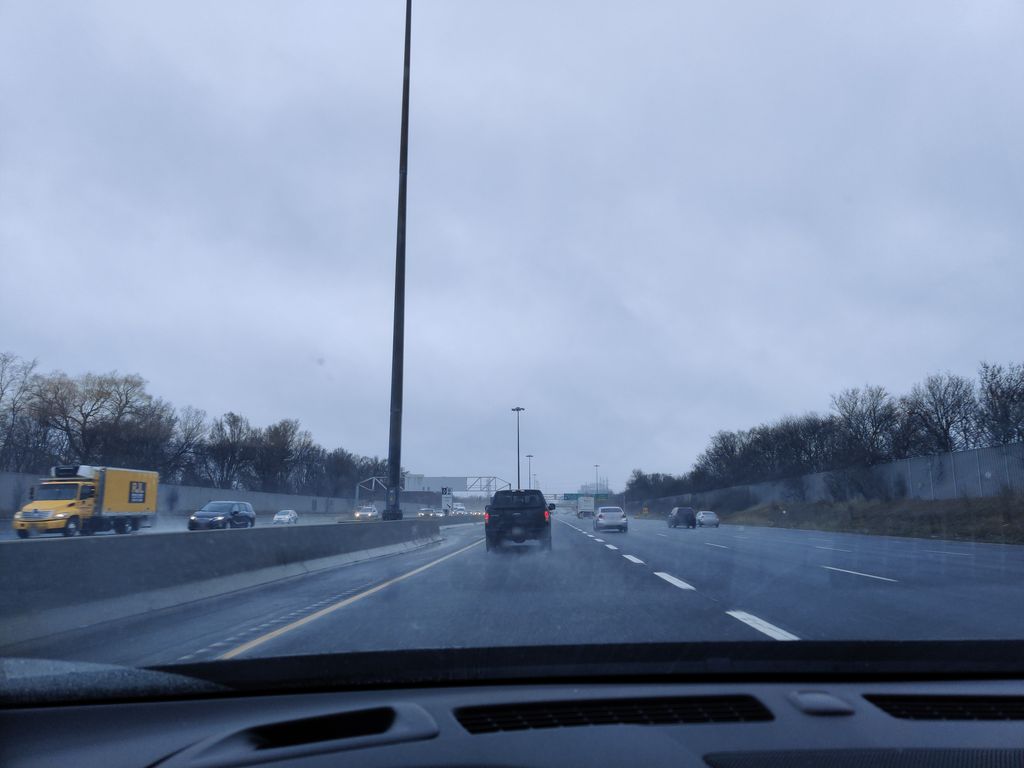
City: toronto